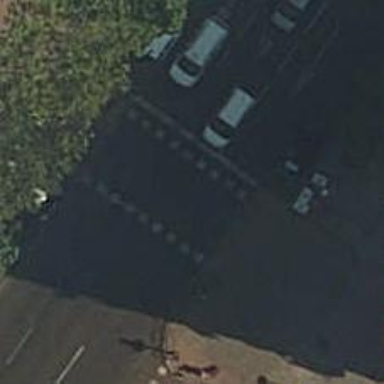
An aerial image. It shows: Road with traffic signals and zebra crossing with traffic signals.